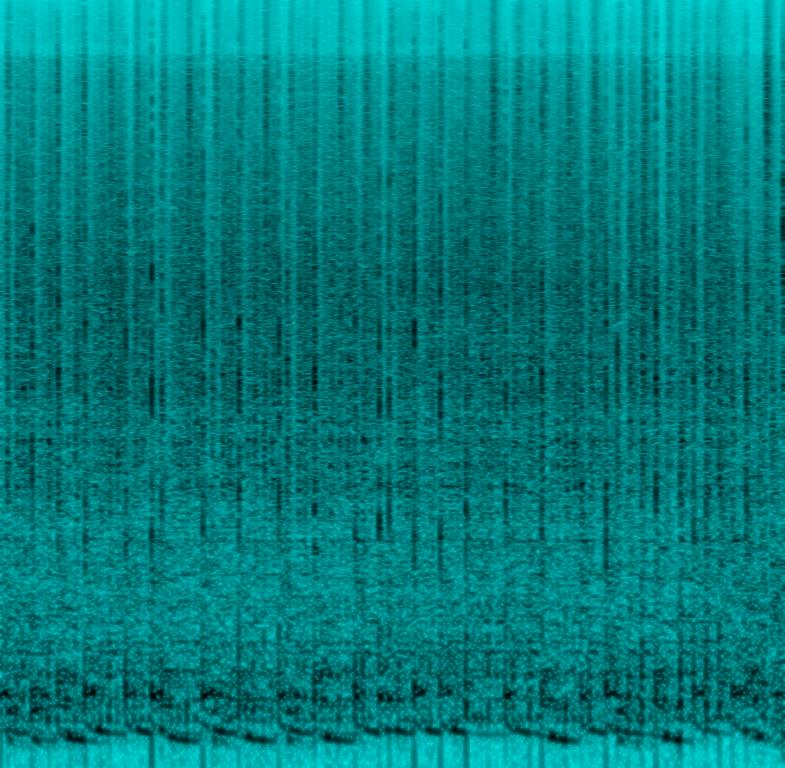
This clip features a drum solo being played on a rock drum kit. The snare, kick, toms, hi-hat and splash are being struck. A pattern is played on this percussion. There are no other instruments in this song. There are no voices in this song. This song can be played in a drum instruction video.